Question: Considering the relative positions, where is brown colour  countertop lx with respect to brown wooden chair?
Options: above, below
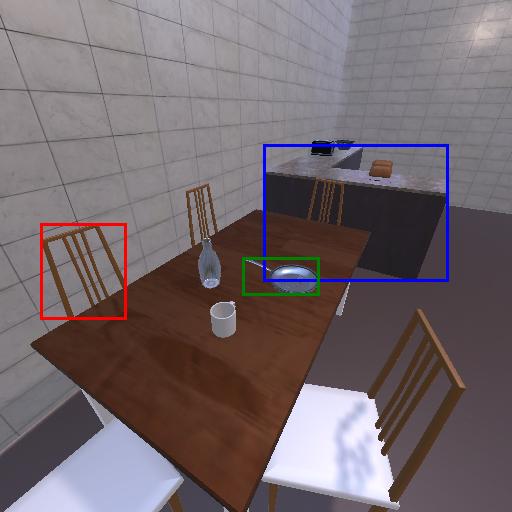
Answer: above